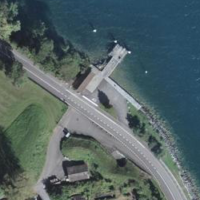
EUNIS habitat code: 41
Species observed at this site:
Motacilla alba
Motacilla cinerea